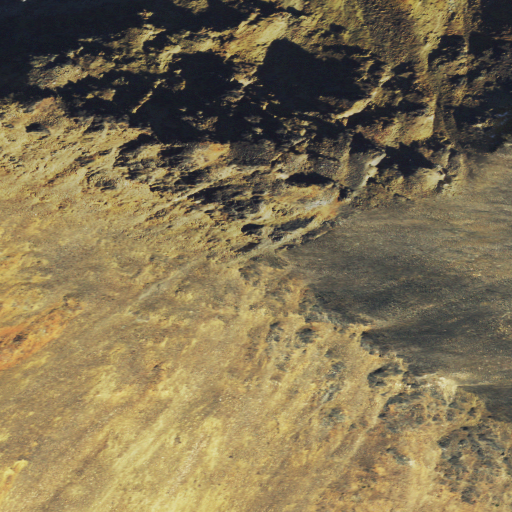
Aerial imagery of mountain in Montana named Mount Evans containing shrub, barren land, and evergreen forest